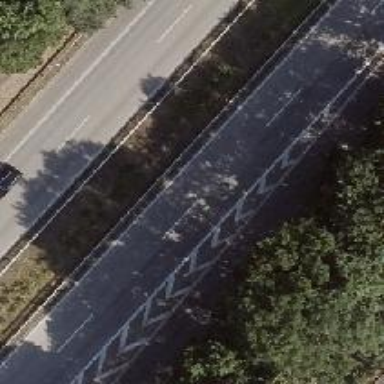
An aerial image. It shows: Motorway.